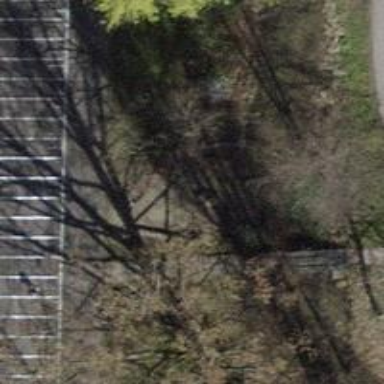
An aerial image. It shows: Footway bridge.